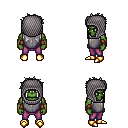
a pixel art fantasy rpg character, male body template, orc, green skin, steel chest armor, magenta pants, white bedhead hairstyle, chain hood, cloth bracers, gold boots, four views (front, back, left, right), 2x2 character sprite sheet, small pixel art, hard edges, no anti-aliasing